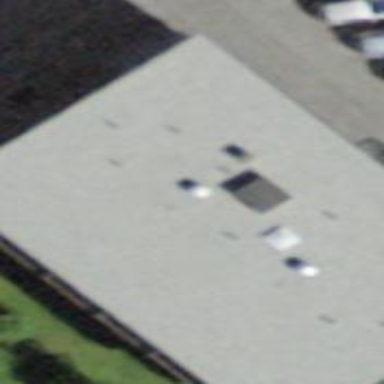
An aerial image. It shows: Building with flat roof.